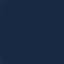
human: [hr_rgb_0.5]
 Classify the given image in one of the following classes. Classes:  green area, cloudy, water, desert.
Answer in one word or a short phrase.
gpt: water